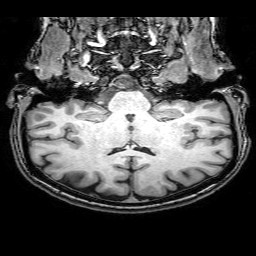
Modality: T1w
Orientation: sagittal
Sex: female
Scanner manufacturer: philips
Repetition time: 0.008072 s
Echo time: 0.00369 s